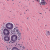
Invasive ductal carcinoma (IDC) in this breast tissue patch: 0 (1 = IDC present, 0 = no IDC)